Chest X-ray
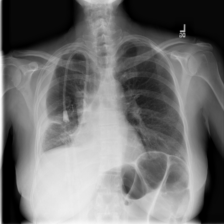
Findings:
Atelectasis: negative
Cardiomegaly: negative
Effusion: positive
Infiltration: negative
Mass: negative
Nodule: negative
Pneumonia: negative
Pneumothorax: negative
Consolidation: negative
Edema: negative
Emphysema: negative
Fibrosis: negative
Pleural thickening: negative
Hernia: negative